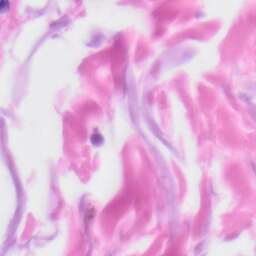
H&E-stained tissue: Skin